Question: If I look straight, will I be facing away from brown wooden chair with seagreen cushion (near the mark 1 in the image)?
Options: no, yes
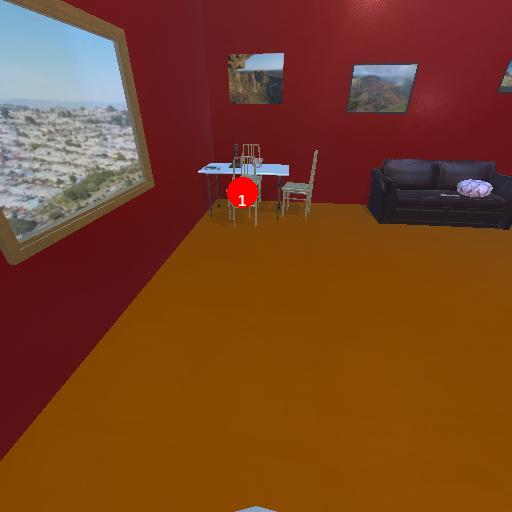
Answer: no